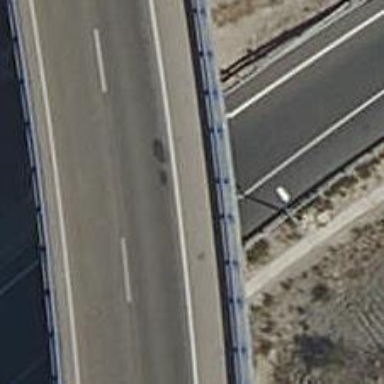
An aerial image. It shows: Motorway link.